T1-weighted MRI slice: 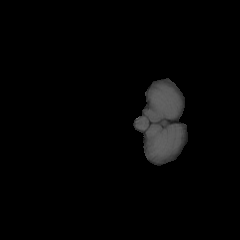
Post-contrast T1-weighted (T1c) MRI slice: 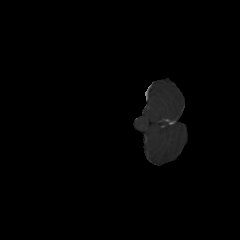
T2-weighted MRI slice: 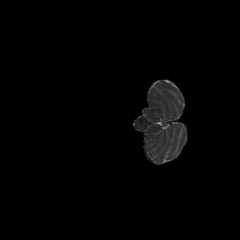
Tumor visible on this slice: no